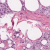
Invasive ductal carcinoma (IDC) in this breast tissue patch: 0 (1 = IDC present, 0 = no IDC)